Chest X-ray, PA view. Patient: 40 years old, sex F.
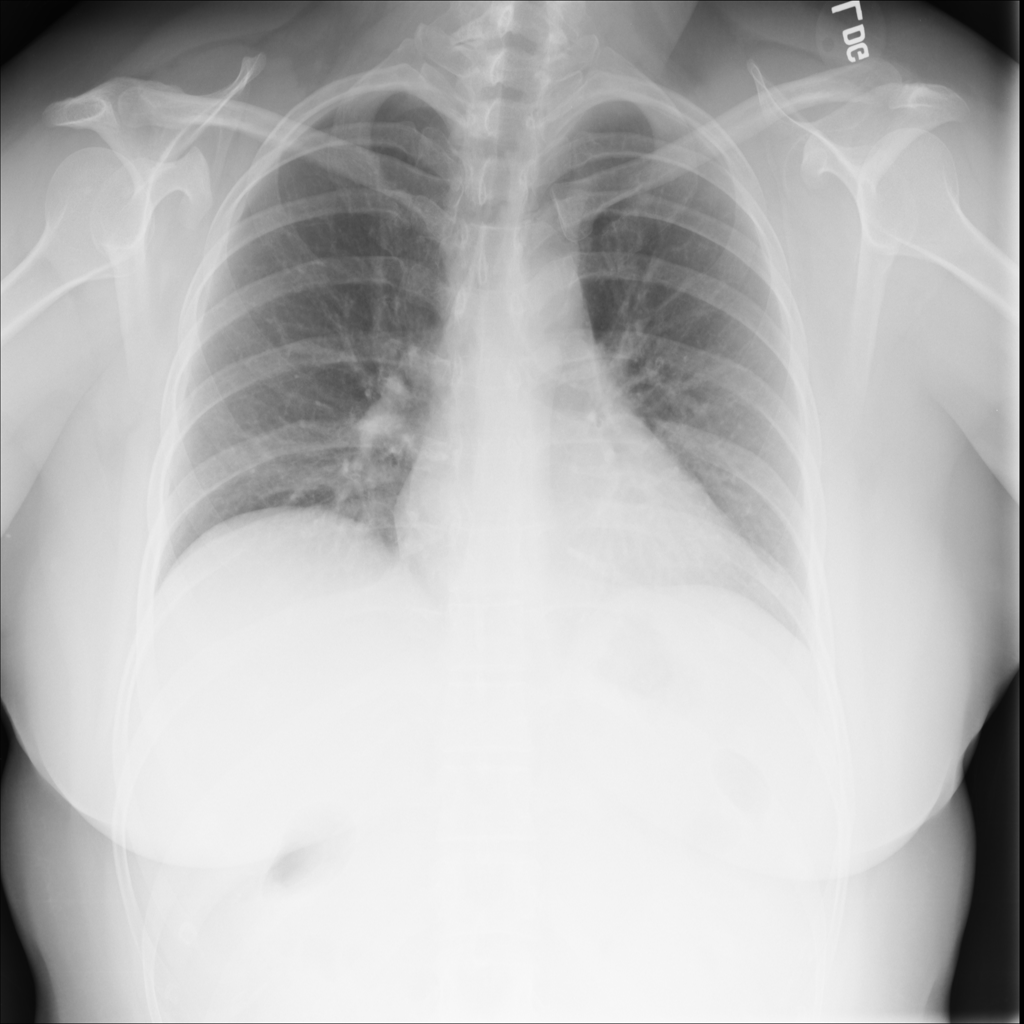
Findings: No Finding